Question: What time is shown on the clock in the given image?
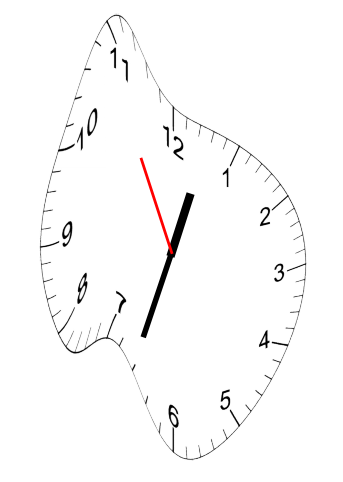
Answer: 12:32:55